Field crop: maize
Growth stage: 1
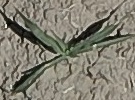
Species: sorghum